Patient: sex M, age 64
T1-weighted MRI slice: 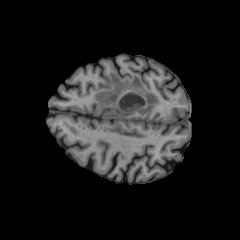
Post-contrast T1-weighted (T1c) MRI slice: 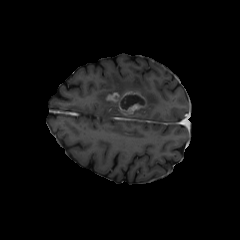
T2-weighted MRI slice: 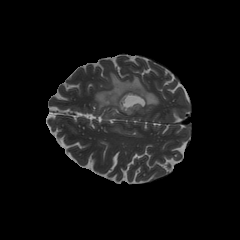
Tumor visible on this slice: yes
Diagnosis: Glioblastoma, IDH-wildtype
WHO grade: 4